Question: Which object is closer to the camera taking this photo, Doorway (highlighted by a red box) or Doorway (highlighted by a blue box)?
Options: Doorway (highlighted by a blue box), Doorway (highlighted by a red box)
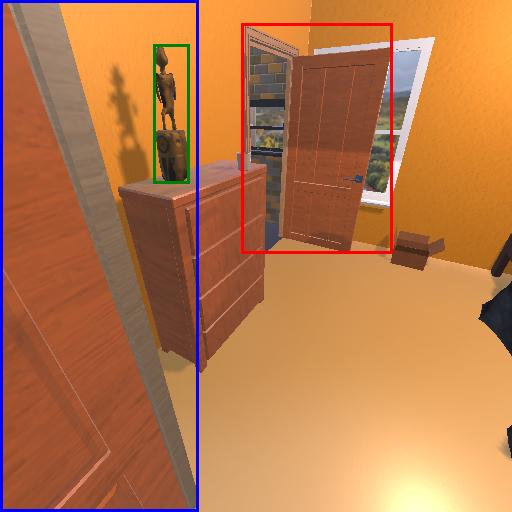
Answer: Doorway (highlighted by a blue box)